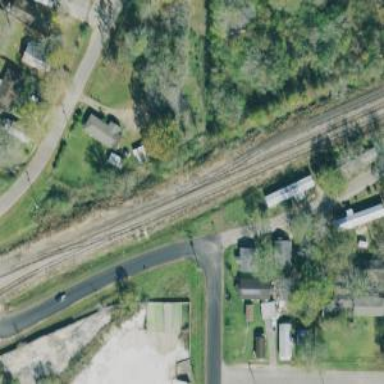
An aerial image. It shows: Railway siding with rails.